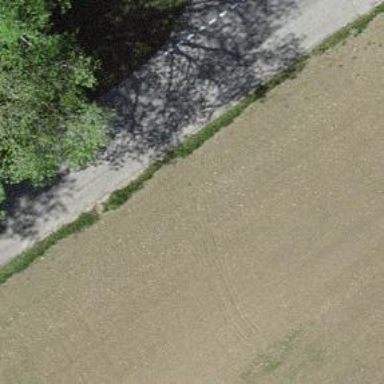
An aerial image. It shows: Paved tertiary road.